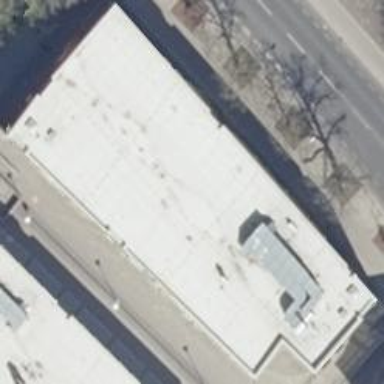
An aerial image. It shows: Flat-roofed commercial building with grey roof and orange walls.